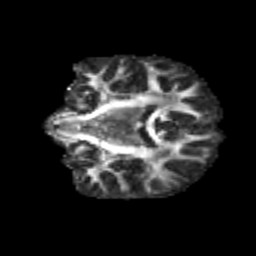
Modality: FA
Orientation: coronal
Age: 11
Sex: male
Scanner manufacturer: siemens
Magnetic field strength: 3 T
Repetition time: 3.8 s
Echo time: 0.07 s